Question: Lets say I have an image with the width and height of 1700 x 1129px. What is the best way to be able to repeat this image so that you cannot tell that it has been repeated. I have tried using 'repeat-y' but it looks like its another graphic.

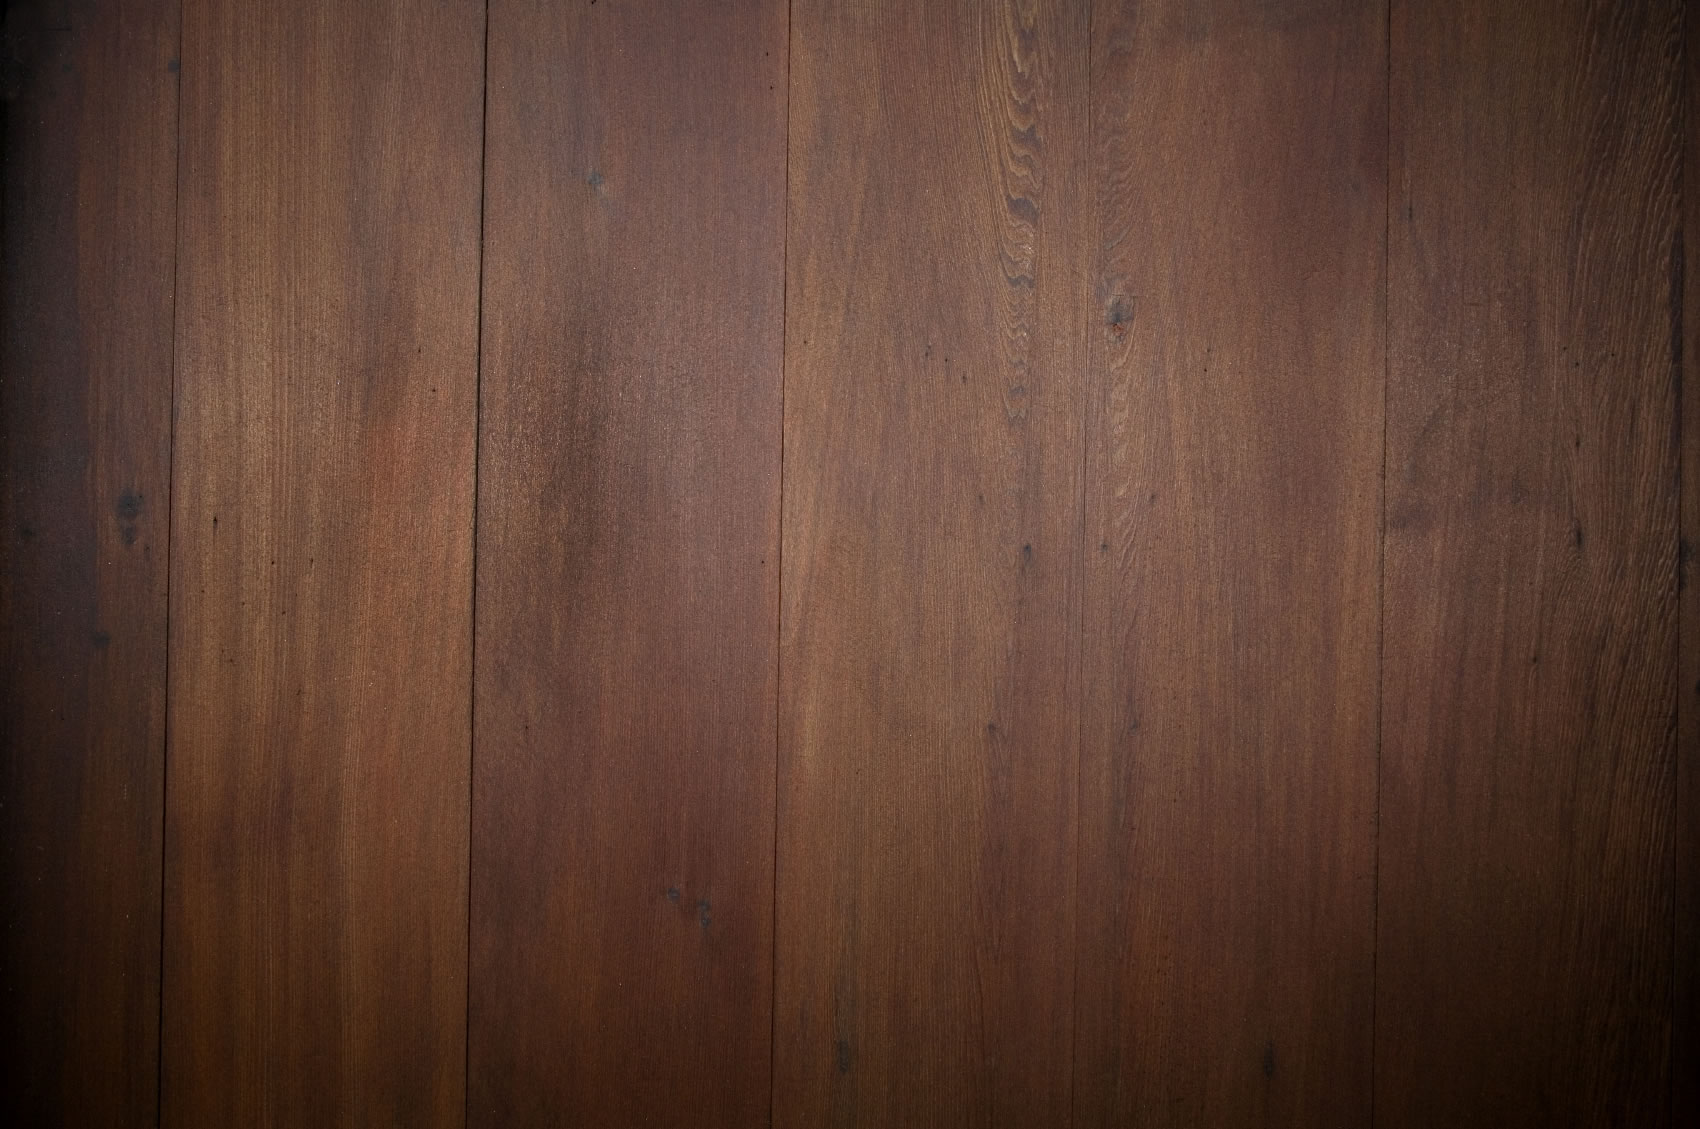
Answer: There is nothing to do with css. Your image does not allow repeating. To repeat an image without bad effects your image has to have same start and end in the direction you want it to repeat.